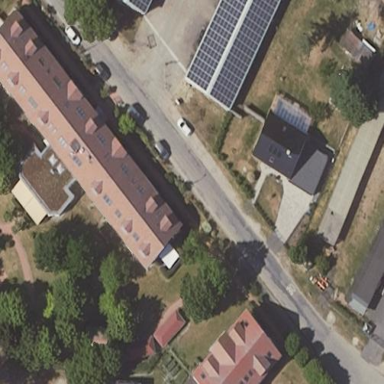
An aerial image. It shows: View of apartment building.